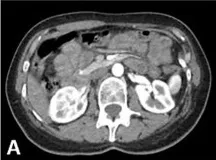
Gastrointestinal toxicity to selpercatinib; very light small bowel thickening was present in June 2022, when the patient started to refer abdominal pain (A, D).
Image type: radiology (ct)